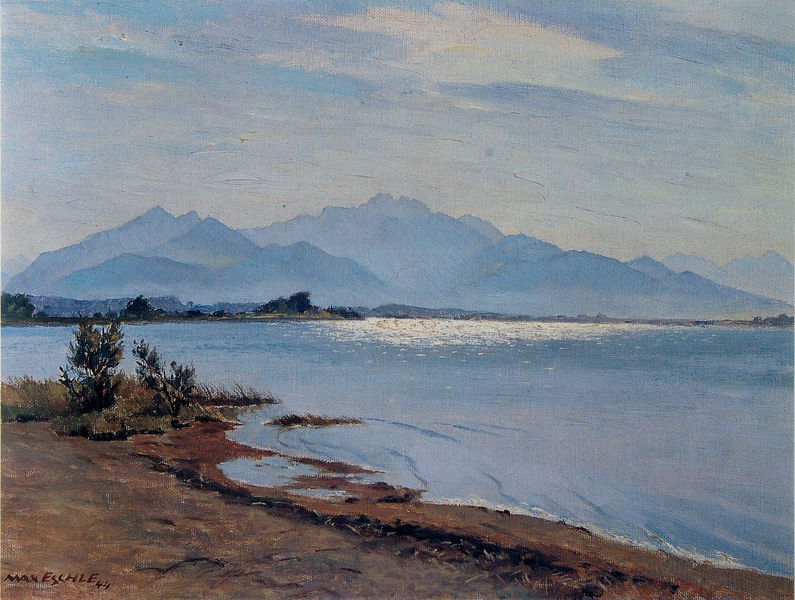
Titel: Chiemsee - Feldwieser Bucht
Künstler: Max Eschle
Standort: Süddeutschland
Institution: Privatbesitz
Schlagwörter: baum, berg, blau, gemälde, himmel, meer, wasser, weiß, wolken, bäume, fluss, grün, landschaft, sand, see, ufer, abend, braun, licht, blick, gras, tiere, wolke, malerei, öl, einsamkeit, horizont, natur, spiegelung, strauch, busch, büsche, gewässer, sonne, sträucher, realismus, pflanze, pflanzen, küste, strand, welle, wellen, ruhe, berge, gebirge, gipfel, dunst, winter, rand, lichteinfall, glitzern, reflexion, alpen, kälte, reflex, gebierge, cumulus, max, stracuh, begirgssee, blaues gebirge, eichle, eschle, gleiche farbe wasser himmel, horizontlinie trennt gleichfar, lehmiger boden, lichrefelex, licjt, max eschle, ocean, seegestade, wolke antwortet im see